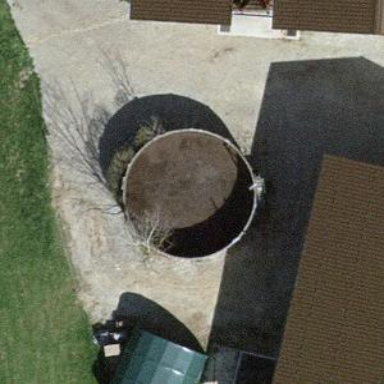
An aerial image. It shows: Storage tank created as man-made structure.